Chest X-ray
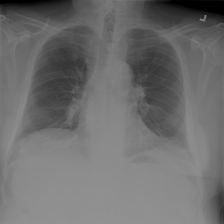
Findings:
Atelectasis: positive
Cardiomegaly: negative
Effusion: negative
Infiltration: negative
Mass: negative
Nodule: negative
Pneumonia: negative
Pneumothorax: negative
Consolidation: negative
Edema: negative
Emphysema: negative
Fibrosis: negative
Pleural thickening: negative
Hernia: negative